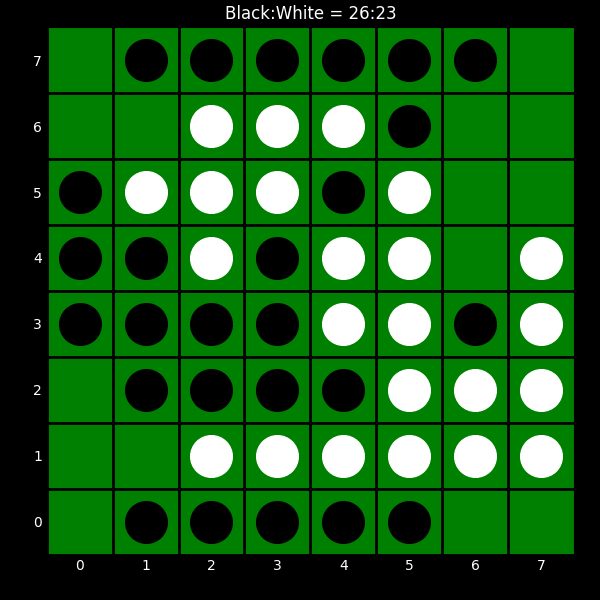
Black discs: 26
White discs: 23